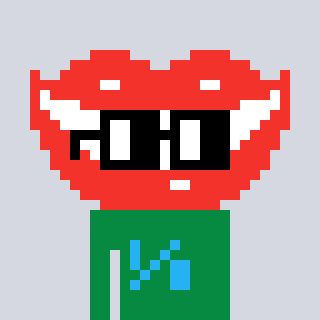
a pixel art character with square black glasses, a smile-shaped head and a green-colored body on a cool background